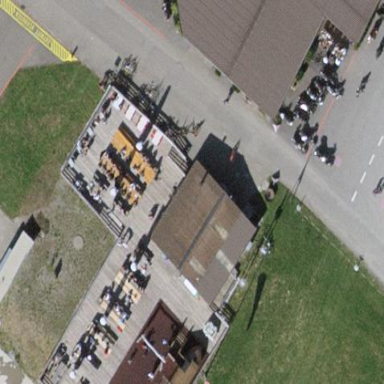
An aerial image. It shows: Building that is pub.